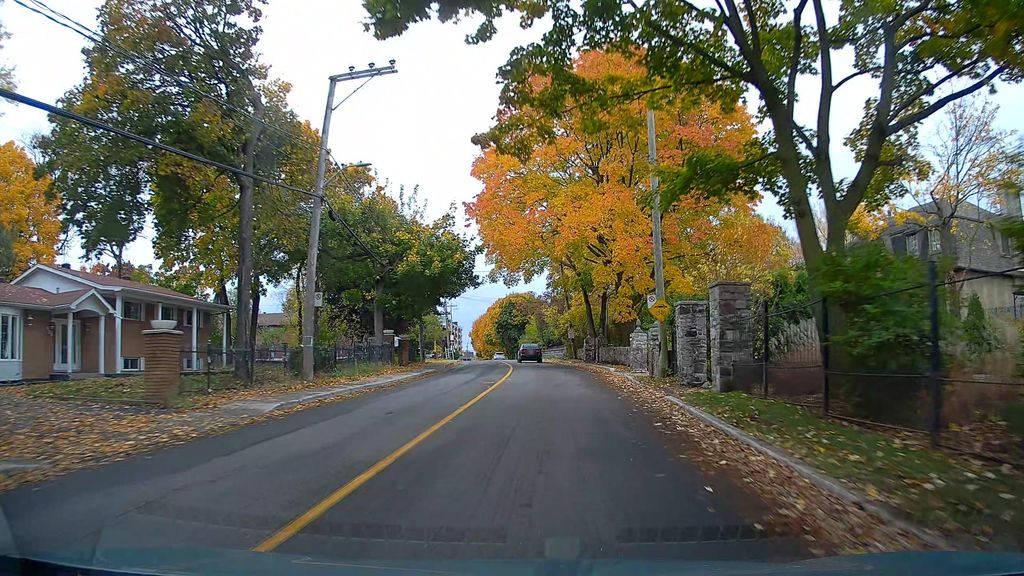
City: montreal